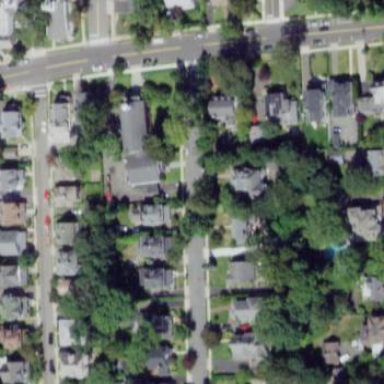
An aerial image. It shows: Sidewalk.